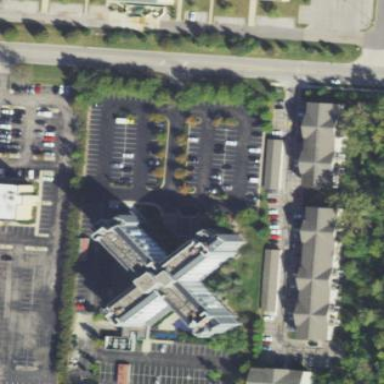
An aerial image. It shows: Hotel building.